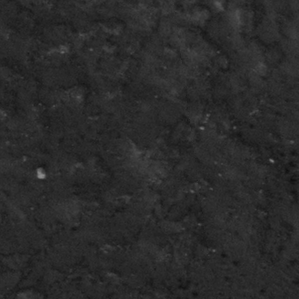
Label: frost